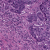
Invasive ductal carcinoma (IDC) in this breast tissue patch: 1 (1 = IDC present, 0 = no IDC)